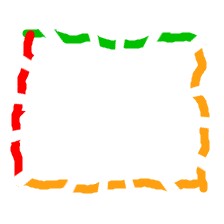
Shape: rectangle